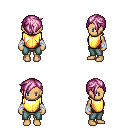
a pixel art fantasy rpg character, female body template, human, tanned skin, gold chest armor, teal pants, pink pixie cut hairstyle, white cloth bandages, four views (front, back, left, right), 2x2 character sprite sheet, small pixel art, hard edges, no anti-aliasing